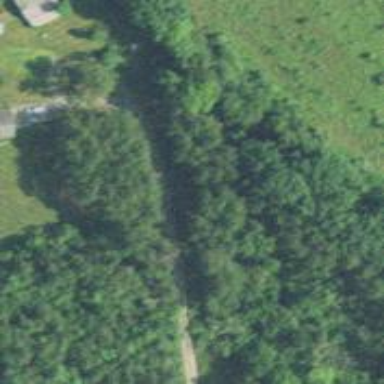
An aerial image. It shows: Driveway leading to service road.